Interaction volume radius: 10 \u00c5
Interaction volume height: 15 \u00c5
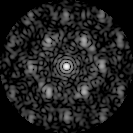
Disorder parameter: 0.5576